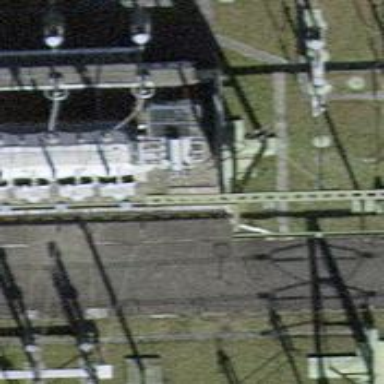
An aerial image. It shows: Insulator used in power equipment.